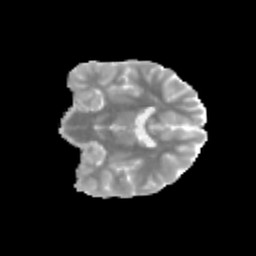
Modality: MD
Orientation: coronal
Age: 11
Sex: male
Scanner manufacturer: siemens
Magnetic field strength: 3 T
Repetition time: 3.8 s
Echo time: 0.07 s